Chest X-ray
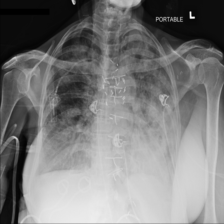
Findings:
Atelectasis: negative
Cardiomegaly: negative
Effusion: negative
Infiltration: negative
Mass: negative
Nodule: negative
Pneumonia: negative
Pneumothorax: negative
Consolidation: negative
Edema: negative
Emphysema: negative
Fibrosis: negative
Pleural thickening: negative
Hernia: negative